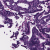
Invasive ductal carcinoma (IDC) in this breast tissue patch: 0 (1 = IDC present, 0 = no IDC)